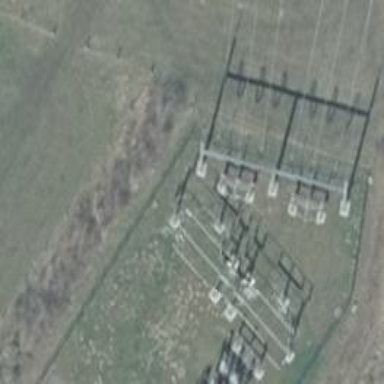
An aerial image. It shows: Three cables of power line.